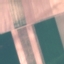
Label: AnnualCrop